Question: I've started to learn about WPF. And I've chosen to build simple ItemStructureCreator.
I am using MVVM pattern as well.
I implemented some classes, and faced an problem to properly bind it to my TreeView.

Now I want my StructureManagerView to have TreeView control assosiated with my structure.
I tried to bind it like this:
'''
<TreeView Name="tree" DataContext="{Binding MainItem}" Grid.Column="0" Background="Beige">
<TreeView.ItemTemplate>
<HierarchicalDataTemplate ItemsSource="{Binding Item.Children}">
<TextBlock Text="{Binding Item.Code}" HorizontalAlignment="Stretch"/>
</HierarchicalDataTemplate>
</TreeView.ItemTemplate>
</TreeView>
'''
Or like this (Here I think is wrong cause 'ItemsSource' property expects collection):
'''
<TreeView Name="tree" ItemsSource="{Binding MainItem}" Grid.Column="0" Background="Beige">
<TreeView.ItemTemplate>
<HierarchicalDataTemplate ItemsSource="{Binding Item.Children}">
<TextBlock Text="{Binding Item.Code}" HorizontalAlignment="Stretch"/>
</HierarchicalDataTemplate>
</TreeView.ItemTemplate>
</TreeView>
'''
Can you please help me to set 'Bindigs' correctly.
Regards, Dmitry.
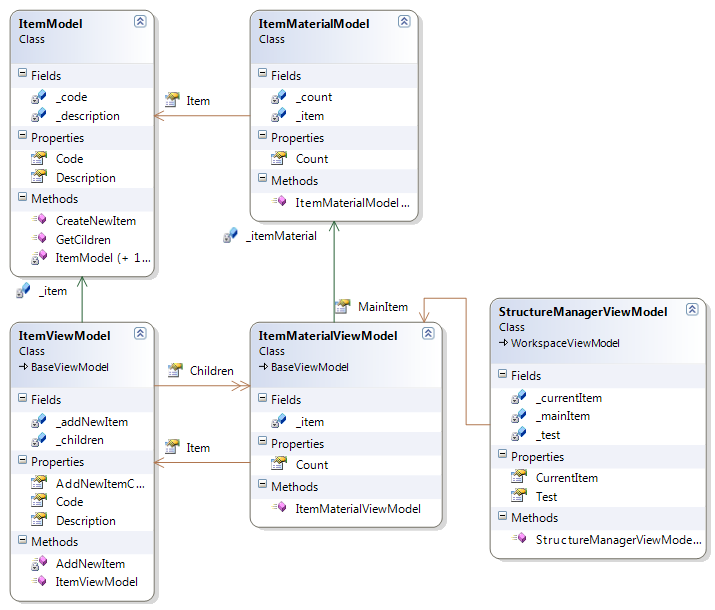
Answer: Converting My comment into an answer:
The TreeView doesn't have the concept of a "Main Item".
You should Bind the ItemsSource Property of the TreeView Itself.
'ItemsSource="{Binding MainItem}"'
should be replaced by
'ItemsSource="{Binding MainItems}"'
where MainItems is an IEnumerable